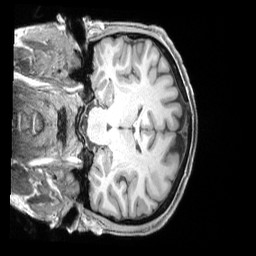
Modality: T1w
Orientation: coronal
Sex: male
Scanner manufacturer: siemens
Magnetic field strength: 3 T
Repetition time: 2.4 s
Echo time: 0.00222 s